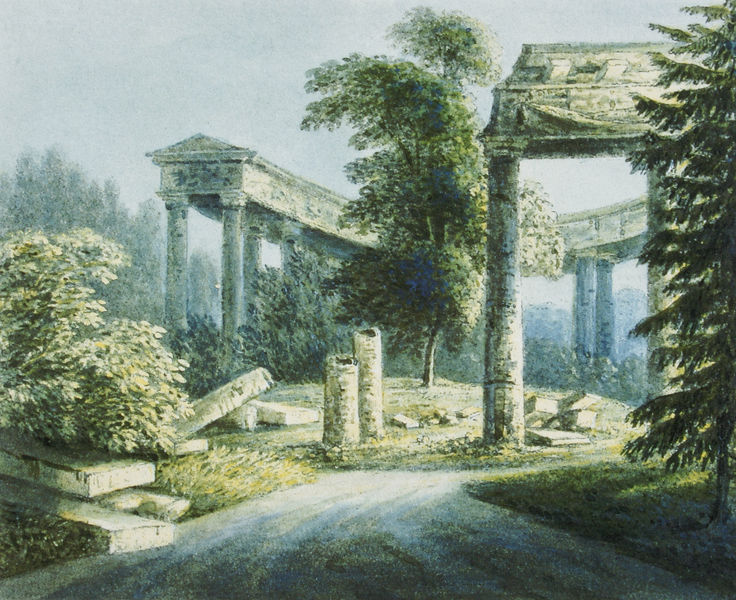
Titel: Ruine des Apollo-Tempels
Künstler: August Philipp Clara
Standort: St. Petersburg
Institution: Schloss Pawlowsk
Schlagwörter: baum, berg, blau, blätter, felsen, gemälde, himmel, laub, schatten, weiß, bäume, dreieck, grün, impressionismus, landschaft, grau, hell, licht, marmor, schmuck, schwarz, strasse, säule, säulen, zeichnung, anlage, dach, gras, park, parkanlage, weg, wiese, stein, steine, birke, birken, horizont, hügel, natur, strauch, busch, büsche, pfad, sonne, sträucher, blatt, wald, kreis, rund, doppelsäule, garten, farbig, papier, ansicht, italien, perspektive, vedute, mittag, berge, dächer, giebel, dunst, grafik, graphik, nebel, vegetation, platz, tannen, zerstörung, impressionistisch, monumental, kolonnade, reste, ruine, antike, tageslicht, moos, lichtung, schraffur, ruinen, tanne, architrav, halbrund, fries, dreiecksgiebel, tore, kaputt, gesims, romantisch, ionisch, antik, griechisch, griechenland, fichten, zerstört, stapel, platten, kulisse, tempel, orakel, dorisch, silbergrau, korinthisch, pavillion, schaft, gestürzt, kurvig, umgefallen, verfallen, gebälk, tympanon, pointillismus, pointillistisch, gouache, säulenstumpf, arkadengang, sáulen, dorische säulen, landschaftsgarten, gartenkunst, blöcke, gebrochen, verwildert, geborsten, verwittert, abgebrochen, amphiteather, delphi, gekoppelt, scatten, säulentrommeln, empfindsamkeit, sentimentalität